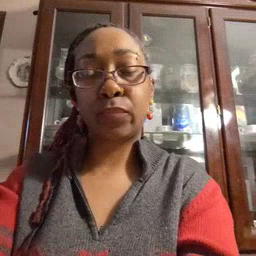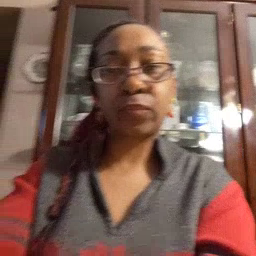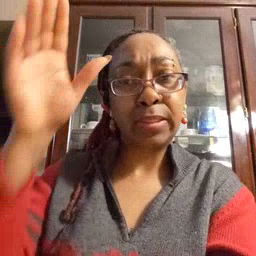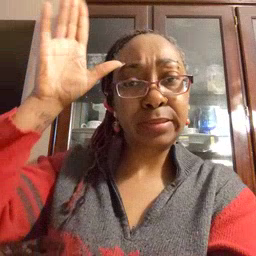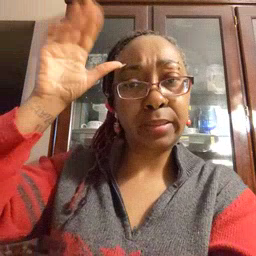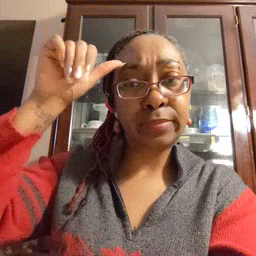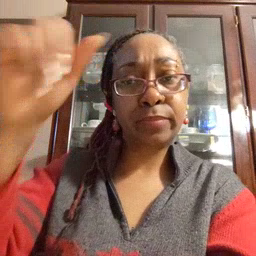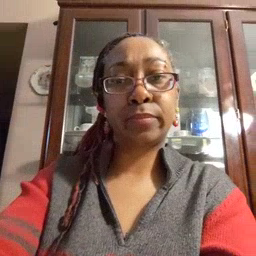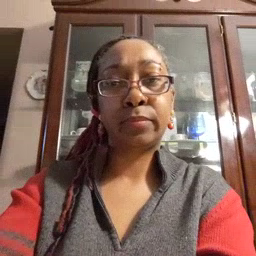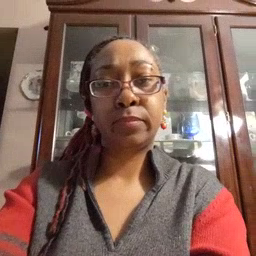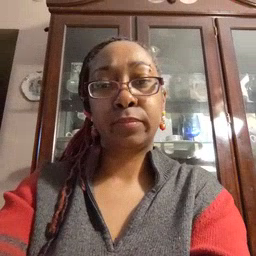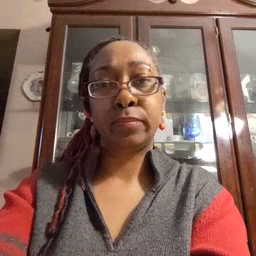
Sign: donkey